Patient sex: F
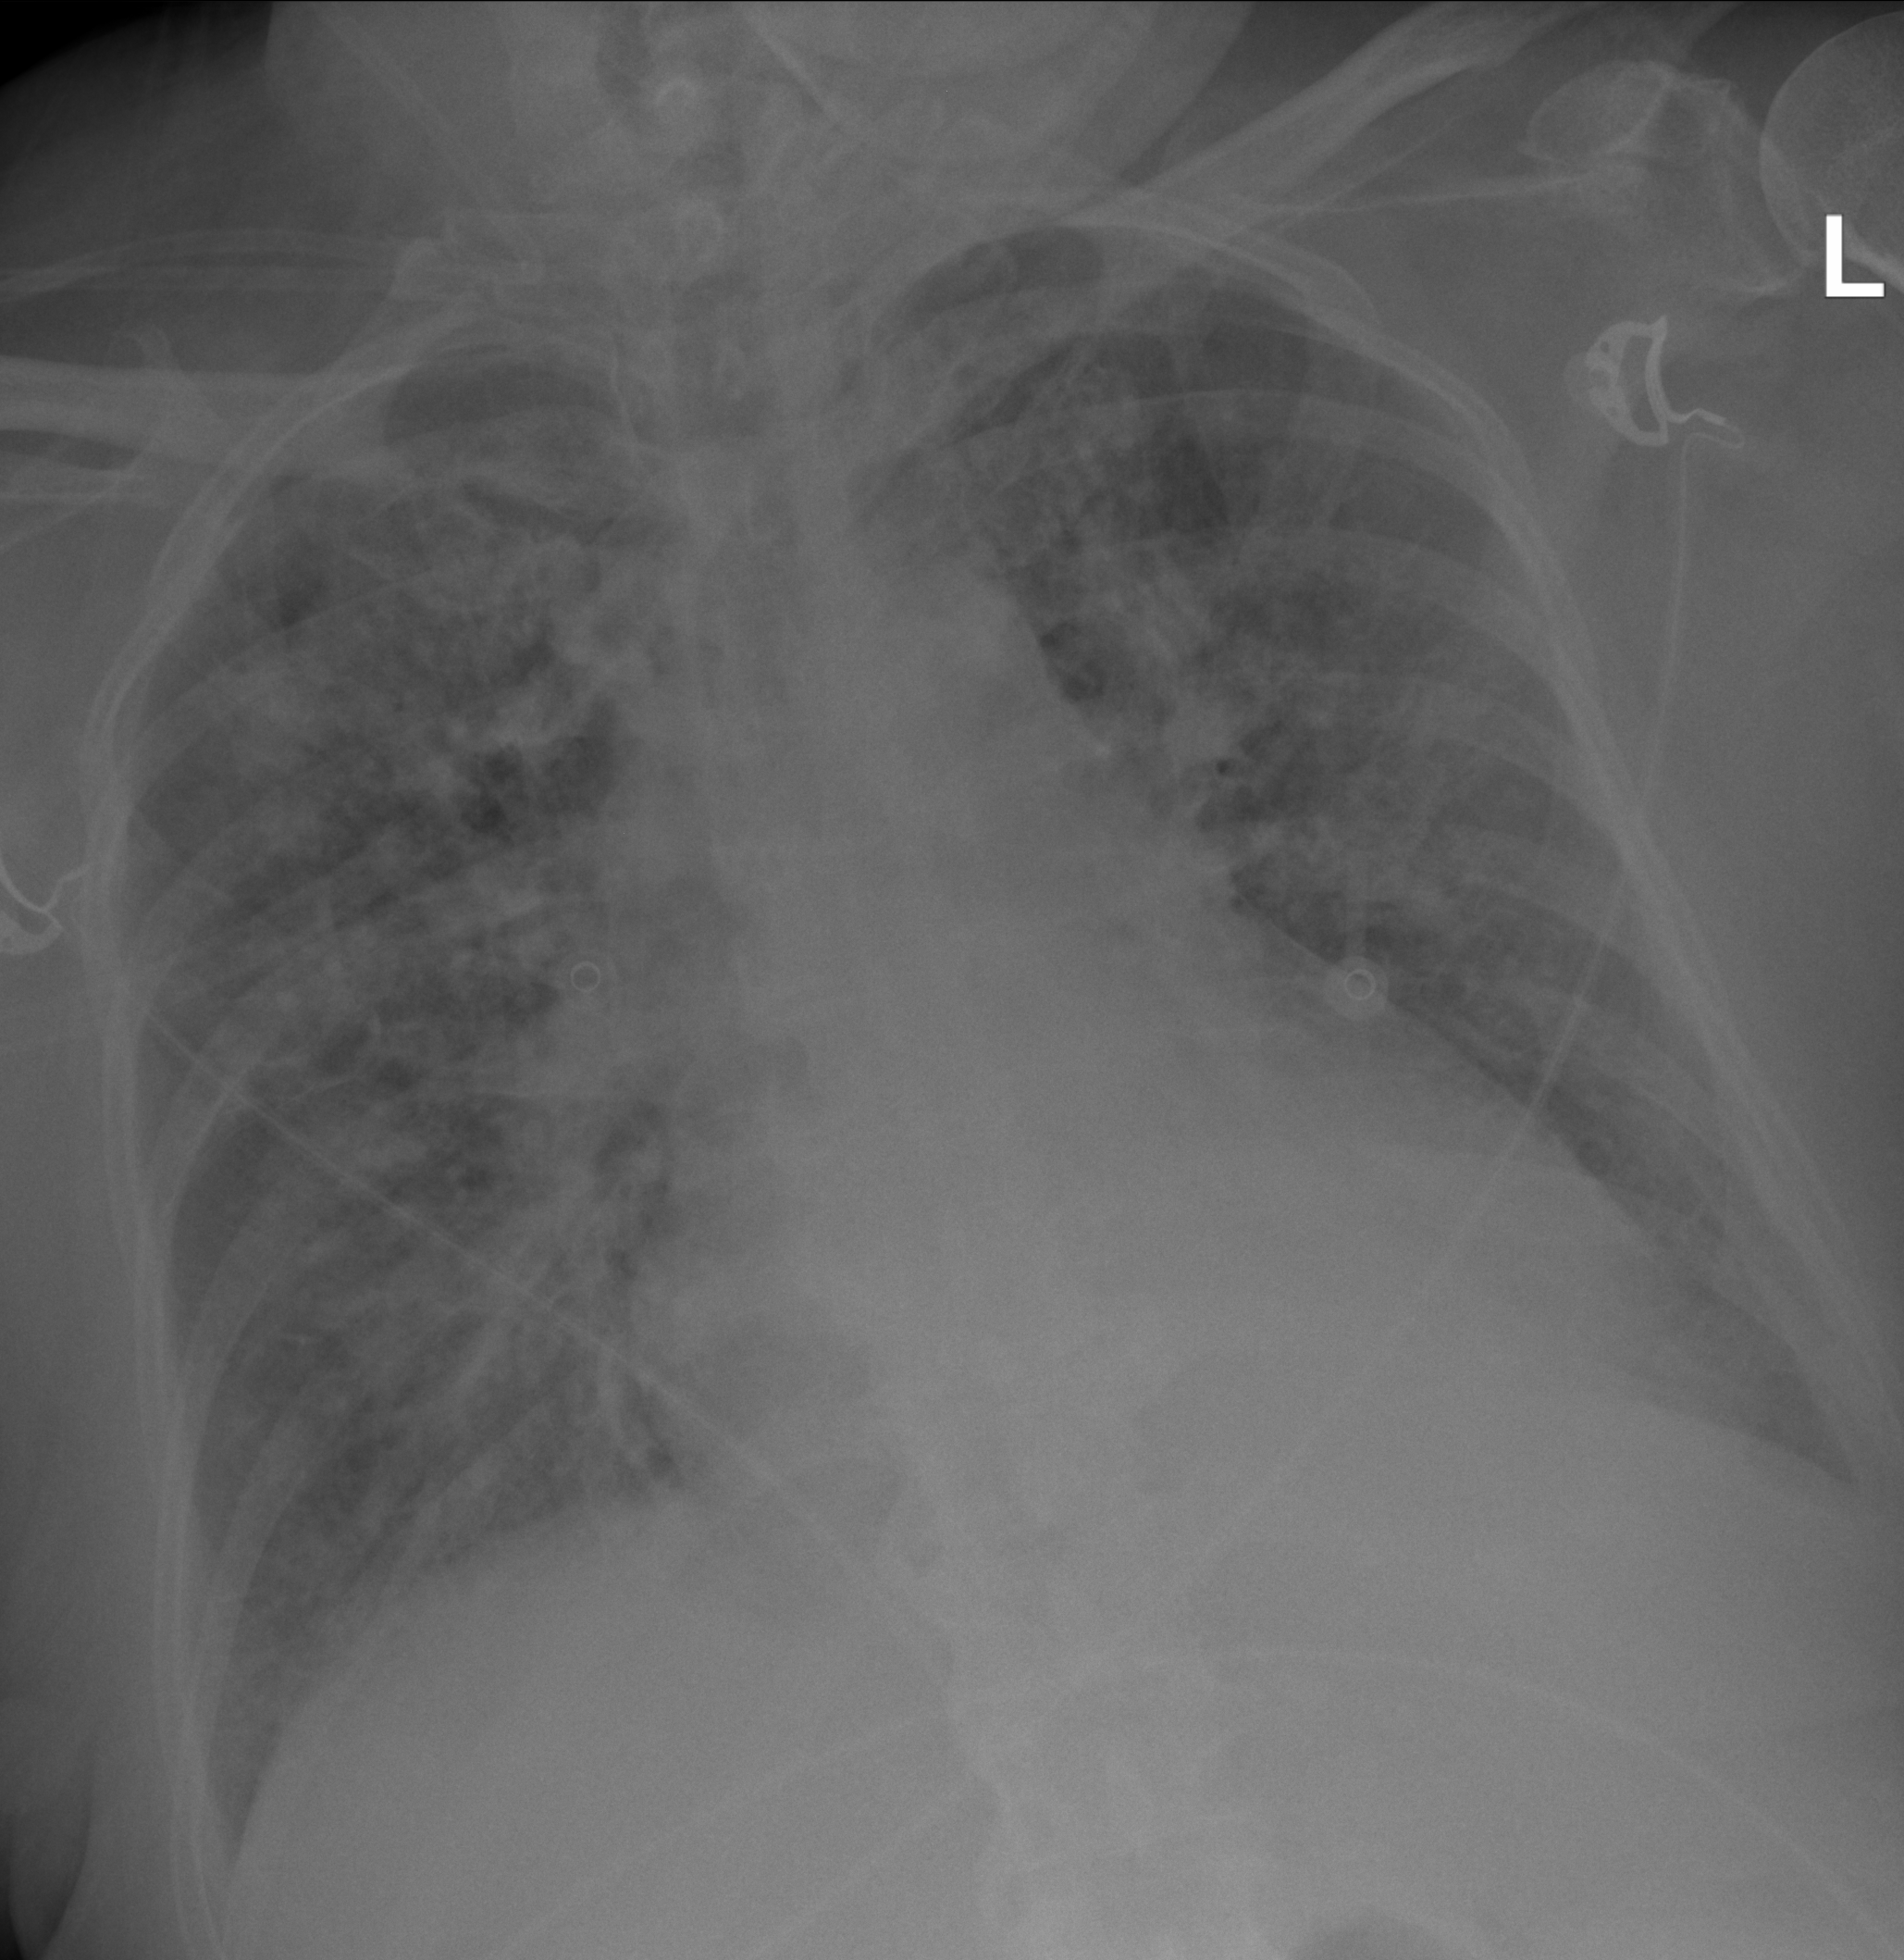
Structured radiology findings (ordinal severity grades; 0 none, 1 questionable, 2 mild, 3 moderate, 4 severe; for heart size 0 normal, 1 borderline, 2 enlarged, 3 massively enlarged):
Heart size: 2
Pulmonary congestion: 4
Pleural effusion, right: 0
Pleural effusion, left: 0
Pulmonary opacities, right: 2
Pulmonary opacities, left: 2
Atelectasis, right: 0
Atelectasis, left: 0